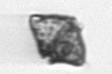
Label: Kryptoperidinium_triquetrum